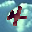
Label: 4